Field crop: maize
Growth stage: 2
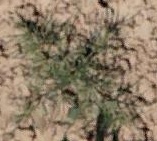
Species: salsola